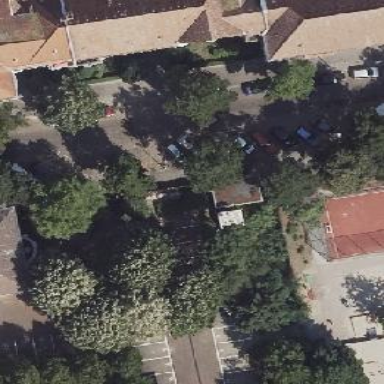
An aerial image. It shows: Parking lane with sett surface.